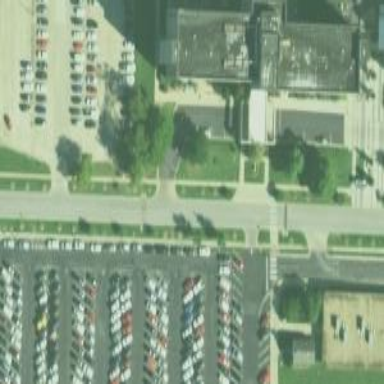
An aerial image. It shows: Parking space is available.